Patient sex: F
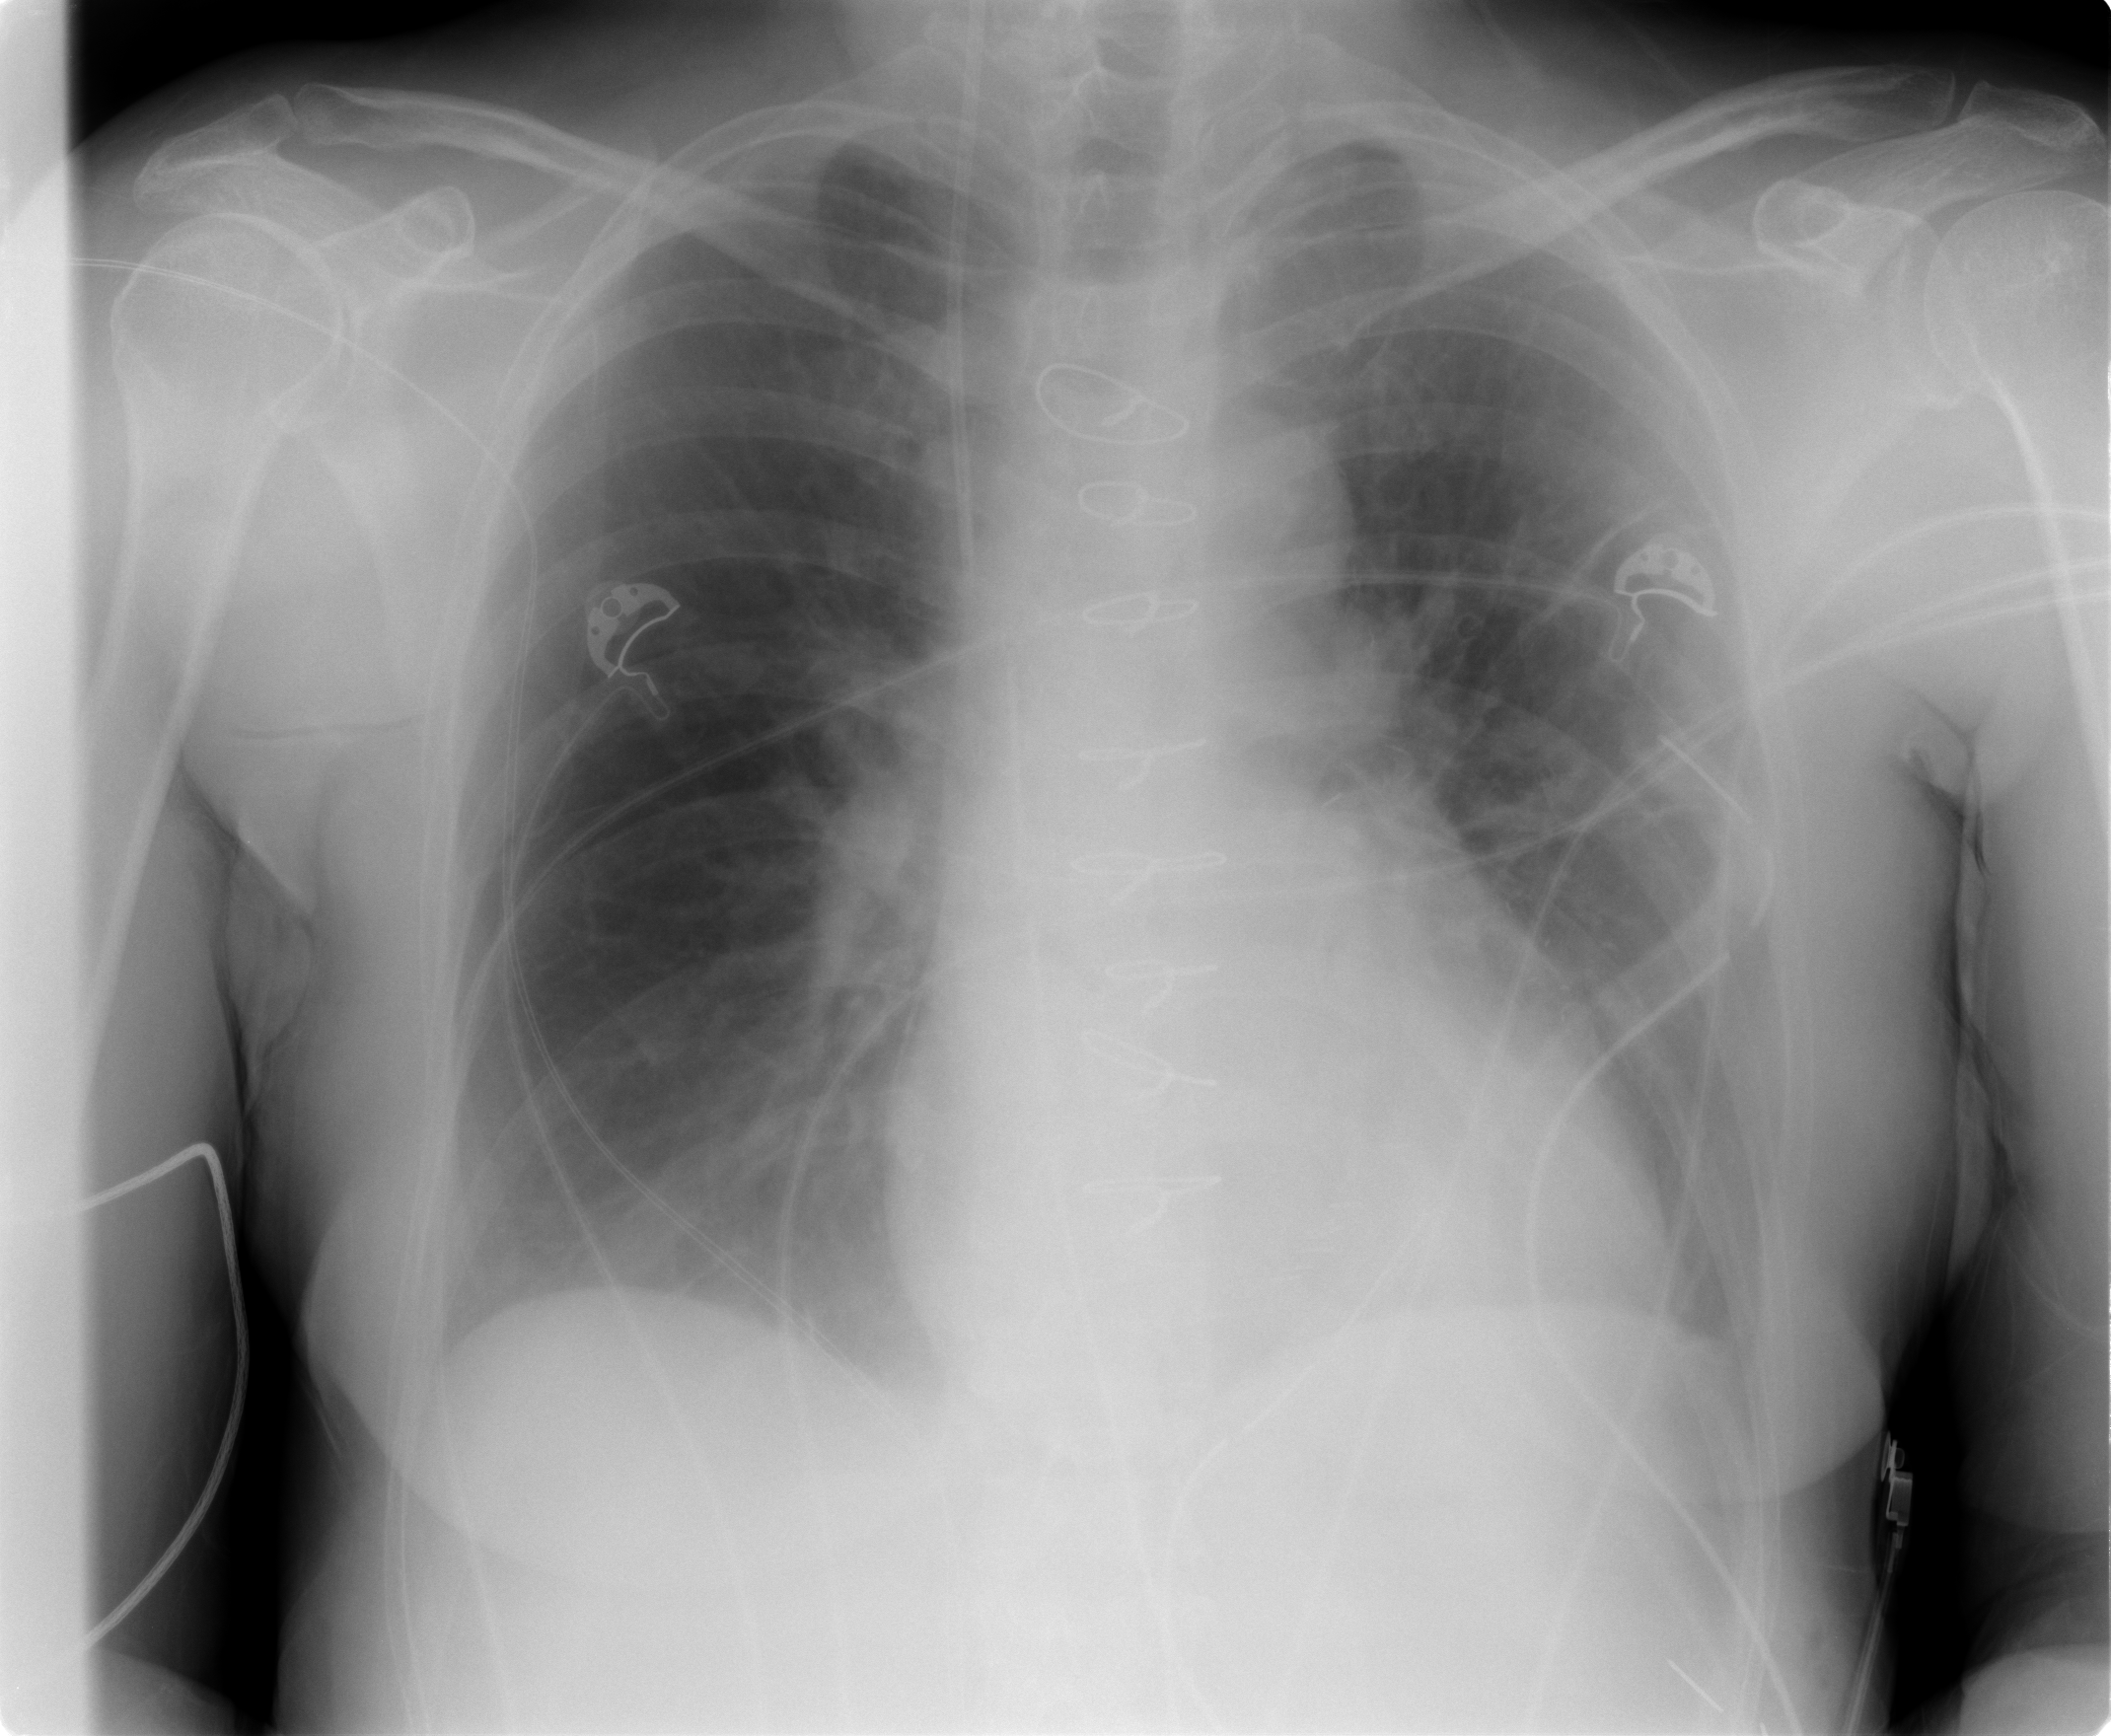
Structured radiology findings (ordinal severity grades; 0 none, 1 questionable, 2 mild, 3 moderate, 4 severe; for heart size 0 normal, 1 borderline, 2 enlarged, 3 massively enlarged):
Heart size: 0
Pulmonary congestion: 2
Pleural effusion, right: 2
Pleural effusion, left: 2
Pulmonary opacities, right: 0
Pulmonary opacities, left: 0
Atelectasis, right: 1
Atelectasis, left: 1